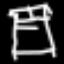
Label: bed